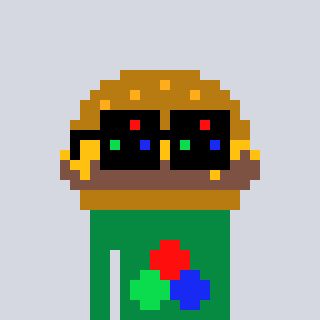
a pixel art character with square black sunglasses, a burger-shaped head and a green-colored body on a cool background